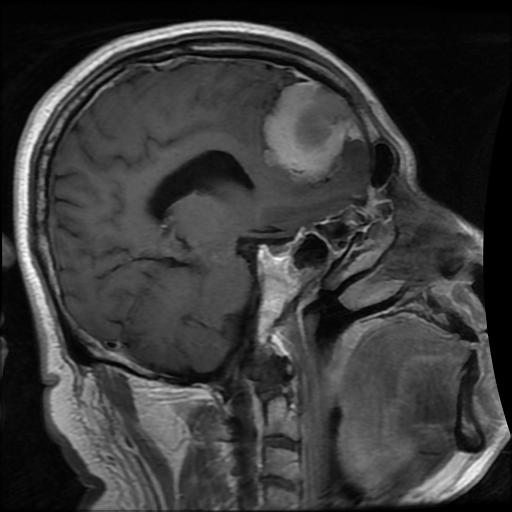
Label: meningioma